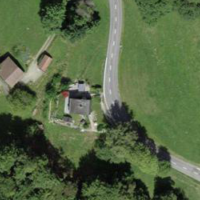
EUNIS habitat code: 24
Species observed at this site:
Erinus alpinus